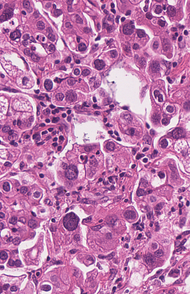
Tumor epithelial tissue: yes
Tumor-associated stroma tissue: no
Normal tissue: no